This plot shows a bearing's acceleration signal over time (raw waveform). Based on the visible evidence, which condition applies: normal, inner_race, outer_race, ball?
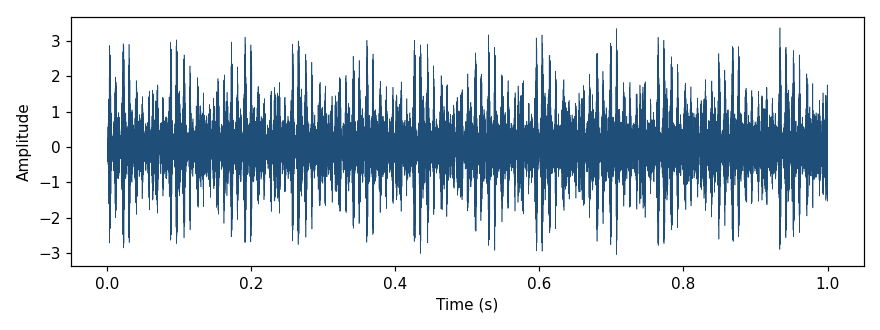
Answer: outer_race